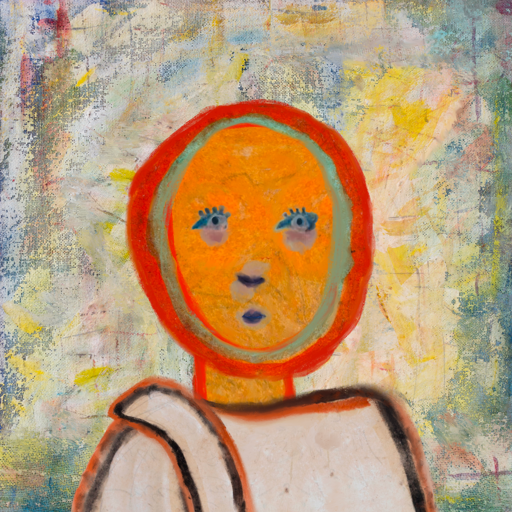
Background: Irani, Head And Neck Front: Sisters, Face Front: Hill_Girl, Bust: Roy_Bahadur, Hair Front: Sisters, Head Accessory: Blank, Second Necklace: Blank, Necklace: Blank, Baby: Blank